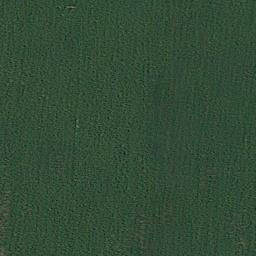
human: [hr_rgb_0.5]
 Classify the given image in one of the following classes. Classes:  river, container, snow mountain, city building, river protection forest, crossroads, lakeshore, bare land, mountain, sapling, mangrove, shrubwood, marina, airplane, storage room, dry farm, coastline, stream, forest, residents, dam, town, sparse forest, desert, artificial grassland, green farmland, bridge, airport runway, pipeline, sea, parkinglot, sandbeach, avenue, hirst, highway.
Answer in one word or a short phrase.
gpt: artificial grassland